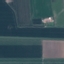
Label: River